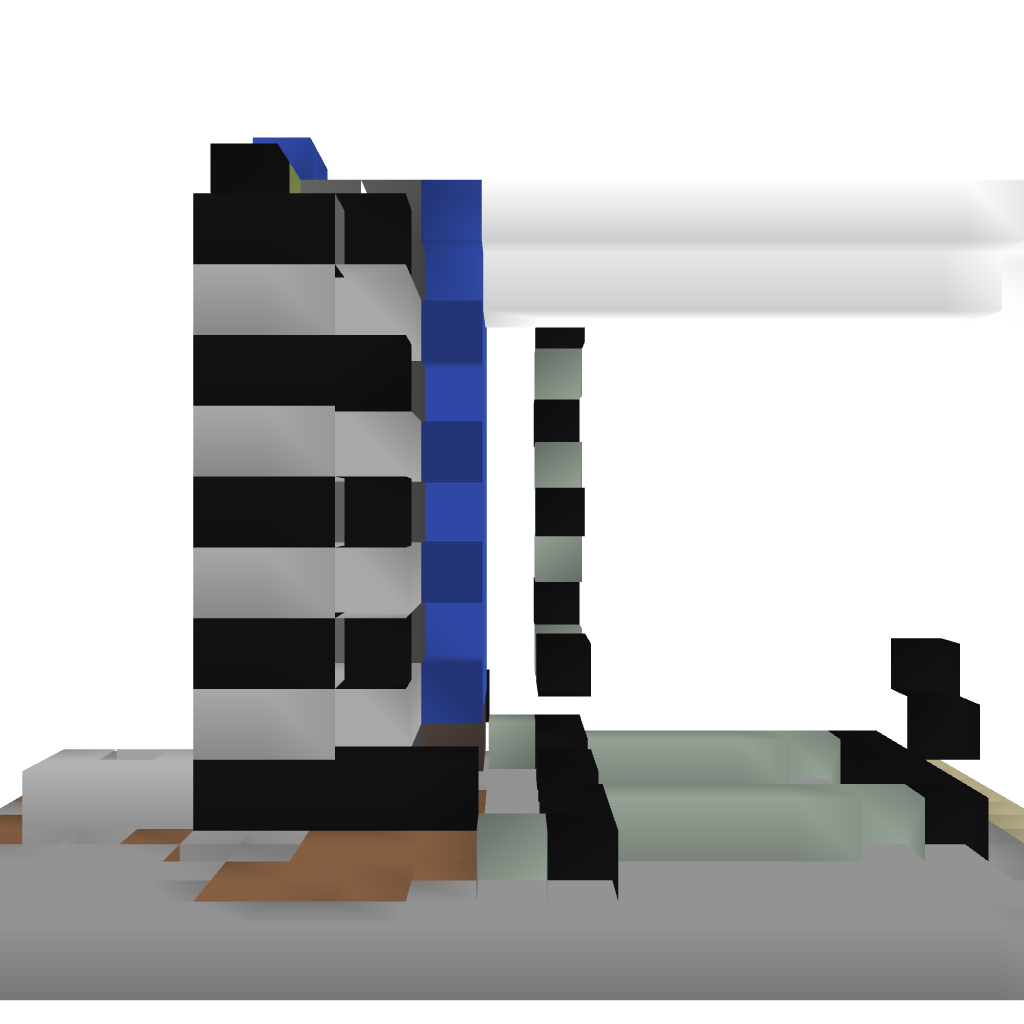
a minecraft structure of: Canal lock